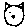
Label: cat